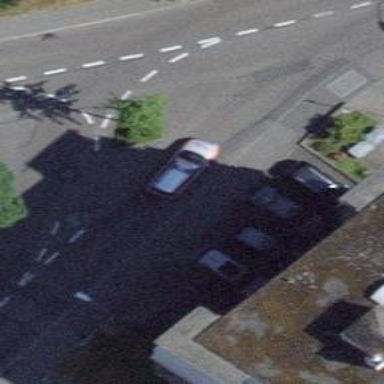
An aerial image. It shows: Kerb serving as barrier.